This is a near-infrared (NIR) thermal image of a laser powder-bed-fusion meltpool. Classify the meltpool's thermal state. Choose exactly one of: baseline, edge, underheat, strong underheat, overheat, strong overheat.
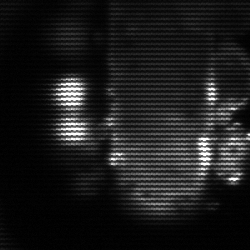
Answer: strong underheat